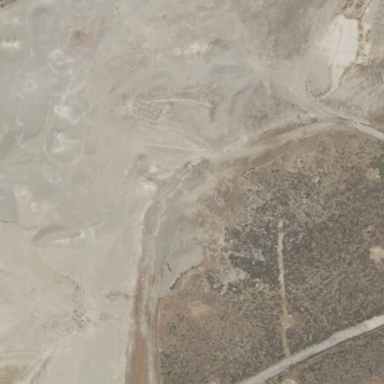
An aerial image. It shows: Quarry area.